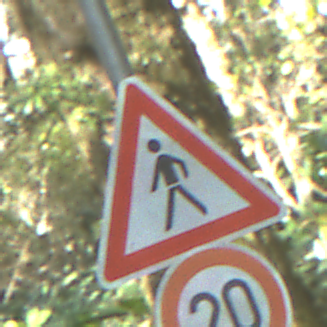
Verkehrszeichen: FussgaengerRechts
Zusatzzeichen unten: Geschwindigkeit20
Umgebung: Outdoor, Nature
Tageszeit: Midday
Wetter: Clear
Licht: Natural
Jahreszeit: NotSpecified
Kontrast: LowContrast